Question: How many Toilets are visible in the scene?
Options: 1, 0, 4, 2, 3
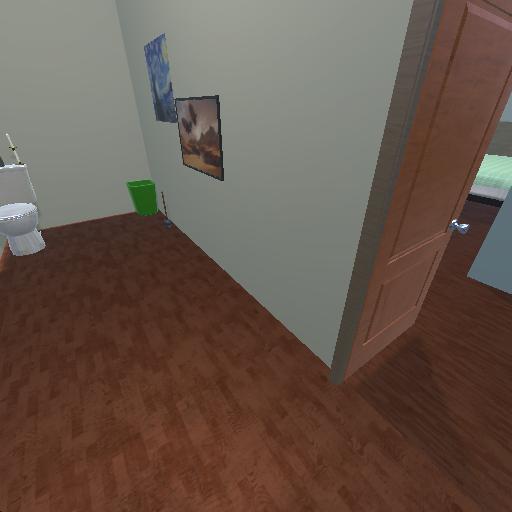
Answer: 1